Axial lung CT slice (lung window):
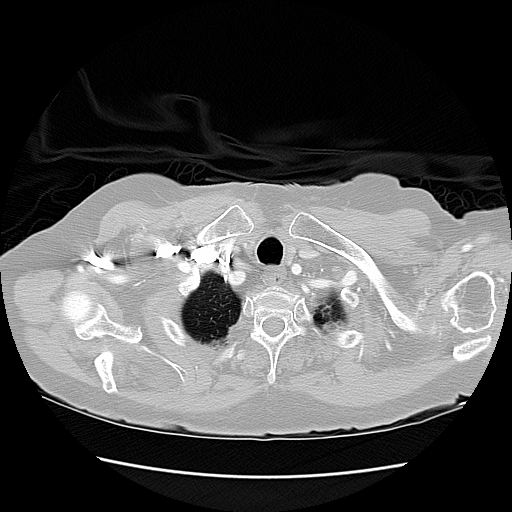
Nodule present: no